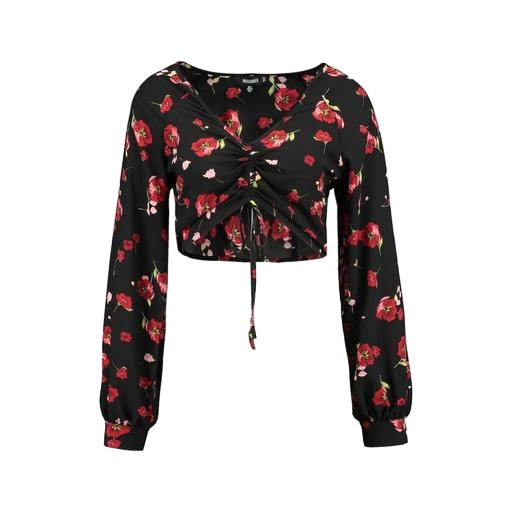
black floral print crop long-sleeve tee, black floral tie-front top, black floral crop top, white background